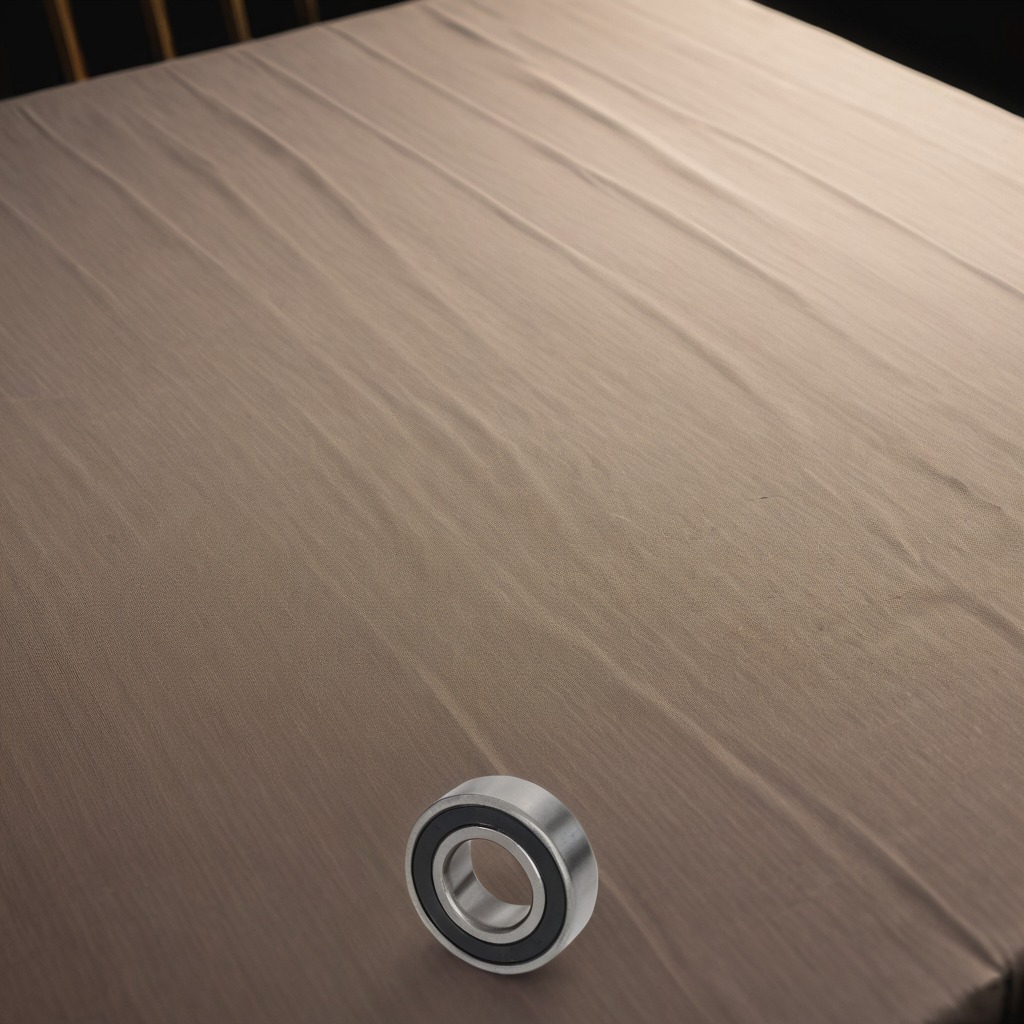
A metal ball bearing is lying on a wooden table.